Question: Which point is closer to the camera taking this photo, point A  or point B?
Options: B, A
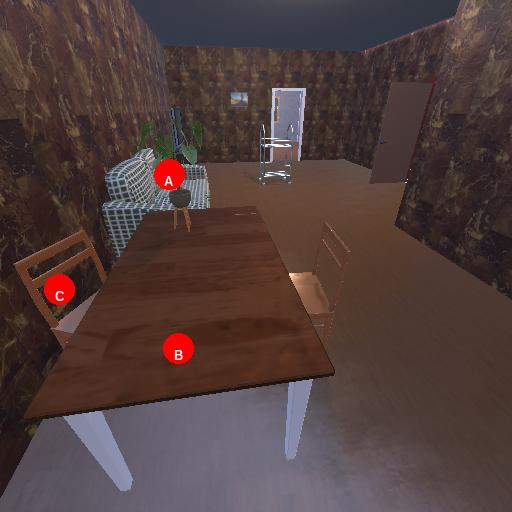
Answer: B